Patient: sex M, age 61
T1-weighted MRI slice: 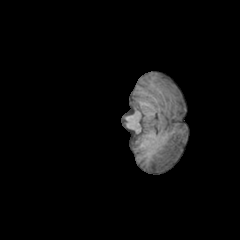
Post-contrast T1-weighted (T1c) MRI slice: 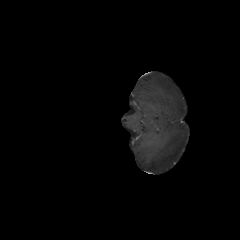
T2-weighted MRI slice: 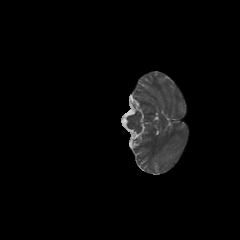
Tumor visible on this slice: no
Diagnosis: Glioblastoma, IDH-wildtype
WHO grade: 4